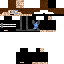
A male human skin with dark skin, wearing brown long hair dressed in a blue hoodie and black pants, featuring a closed mouth.